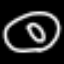
Label: donut